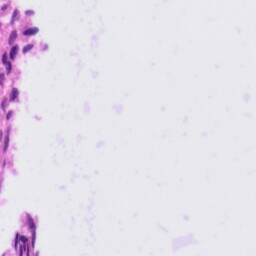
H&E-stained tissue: Tonsil